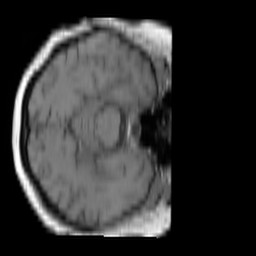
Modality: T1w
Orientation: axial
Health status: ill
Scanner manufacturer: siemens
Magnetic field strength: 3 T
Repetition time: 0.4 s
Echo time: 0.00246 s